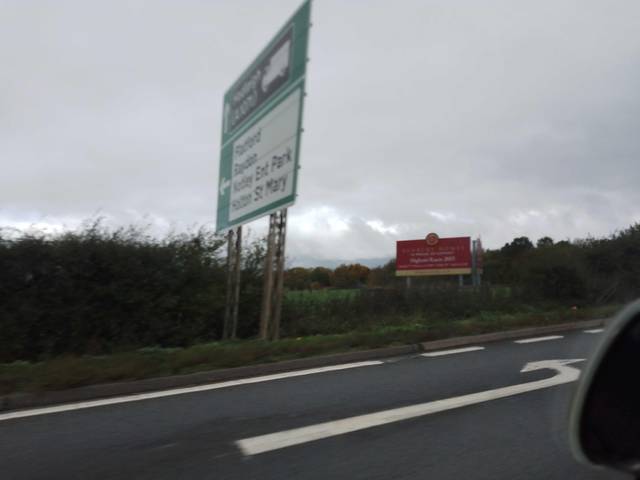
Region: United Kingdom
Coordinates: 51.986, 1.006